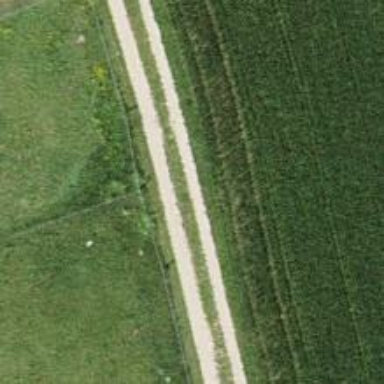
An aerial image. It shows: Gravel track with grade 2 tracktype.